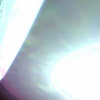
Label: sunburn